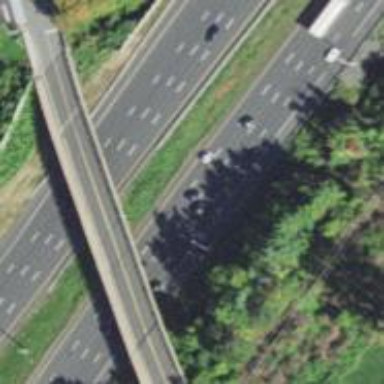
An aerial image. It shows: Asphalt motorway.